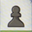
Piece: bP